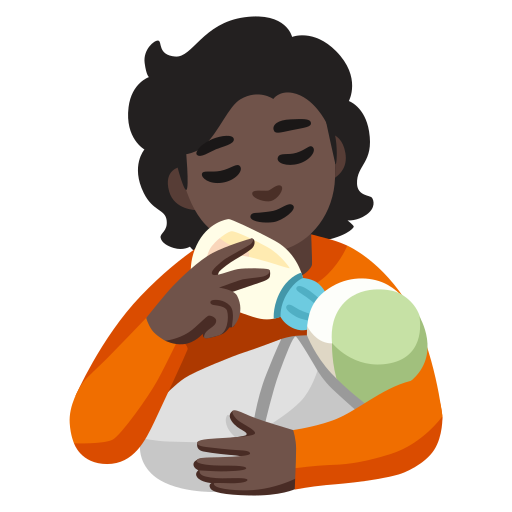
Emoji: 🧑🏿‍🍼